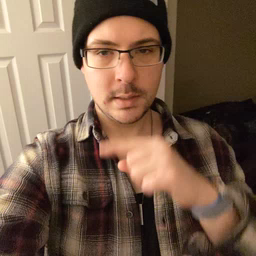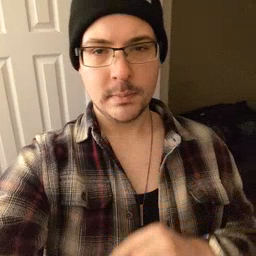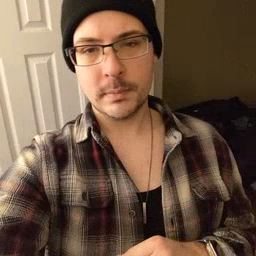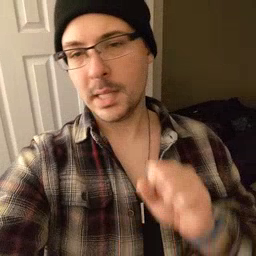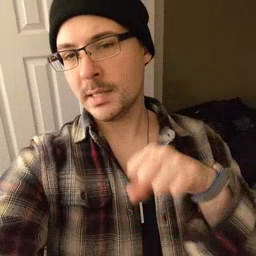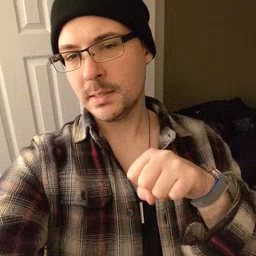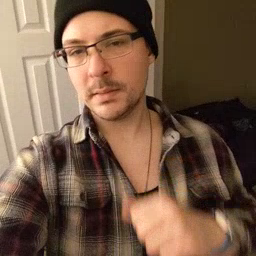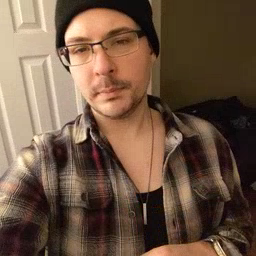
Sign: yes